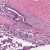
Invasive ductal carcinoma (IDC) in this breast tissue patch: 0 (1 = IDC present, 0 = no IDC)